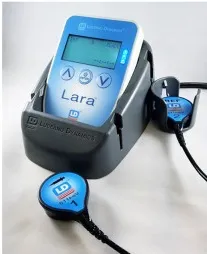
Lara device consists of 2 scintillation sensors, a reader, and a docking station (A).
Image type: radiology (x_ray)